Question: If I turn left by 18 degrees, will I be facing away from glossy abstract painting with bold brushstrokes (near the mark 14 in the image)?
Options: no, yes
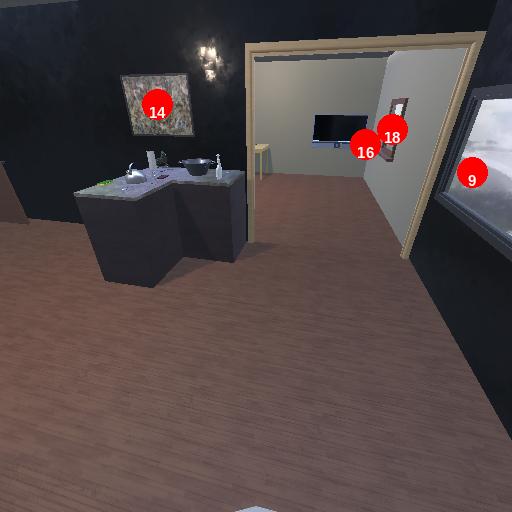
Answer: no